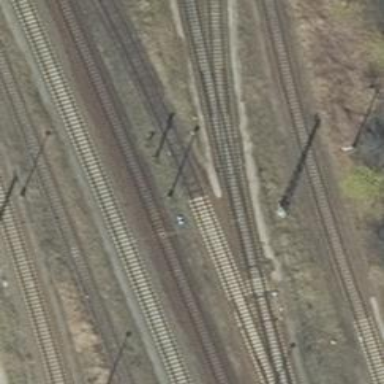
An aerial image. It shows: Railway switch.